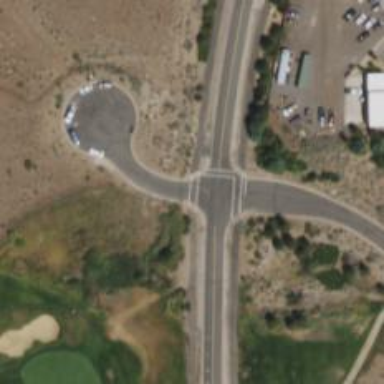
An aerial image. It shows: Marked footway crossing at golf cartpath.